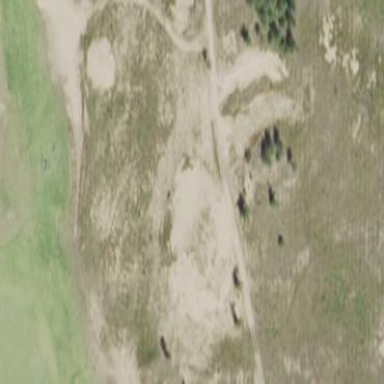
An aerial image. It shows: Sandy area is golf bunker.